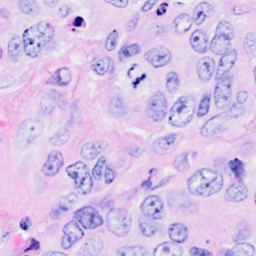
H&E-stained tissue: Breast